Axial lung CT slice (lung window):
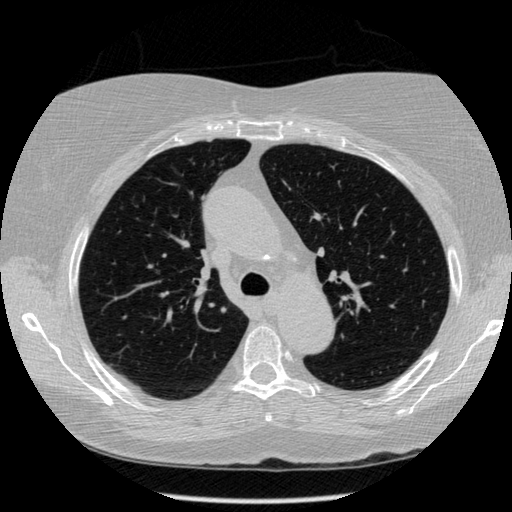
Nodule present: no